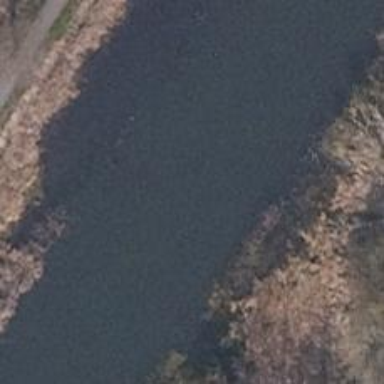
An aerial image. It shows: Canal.